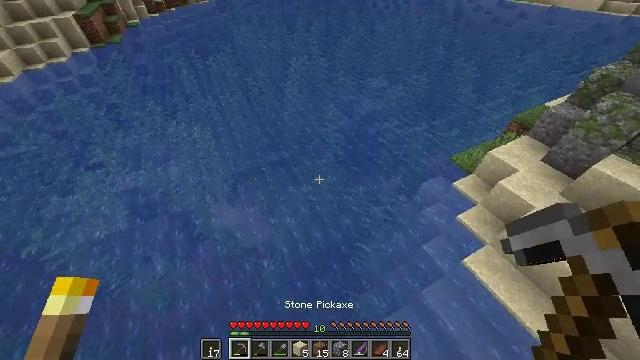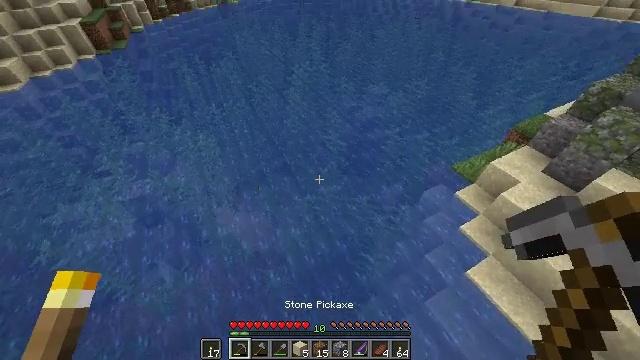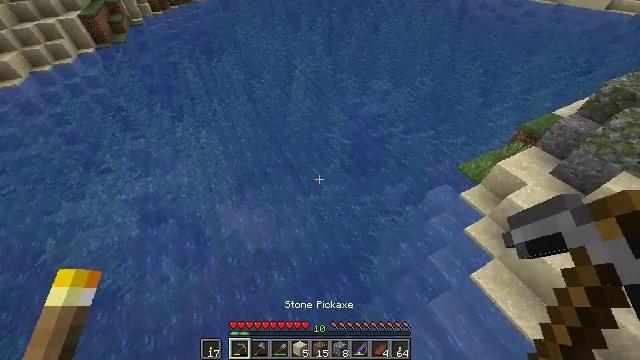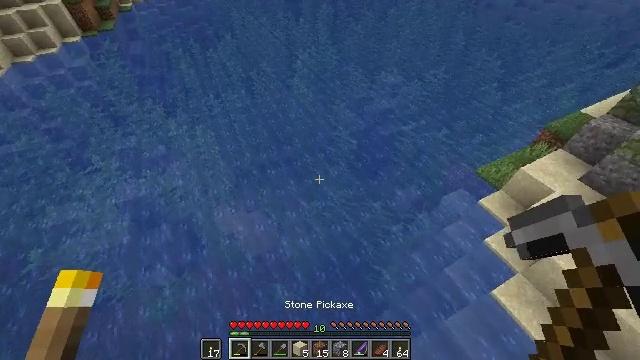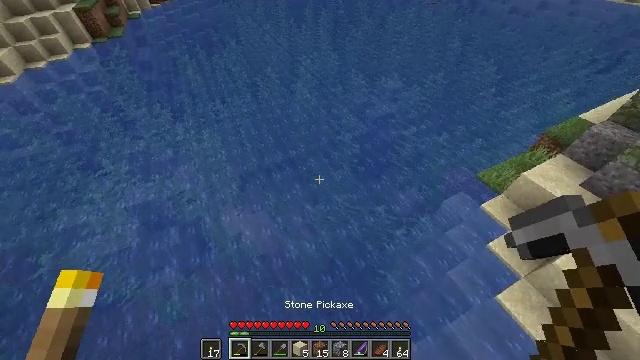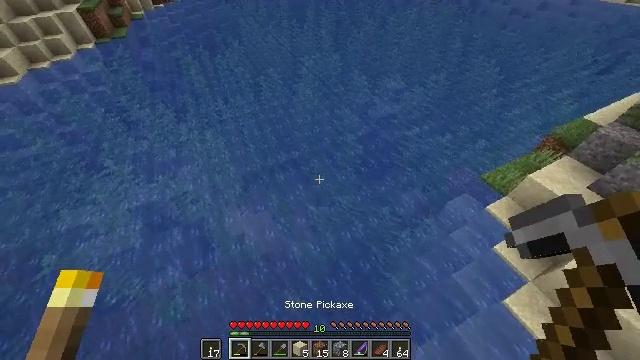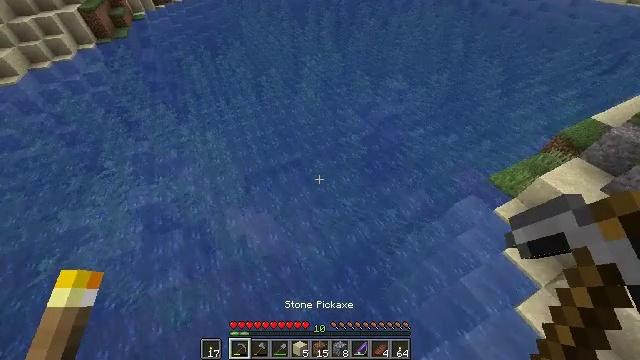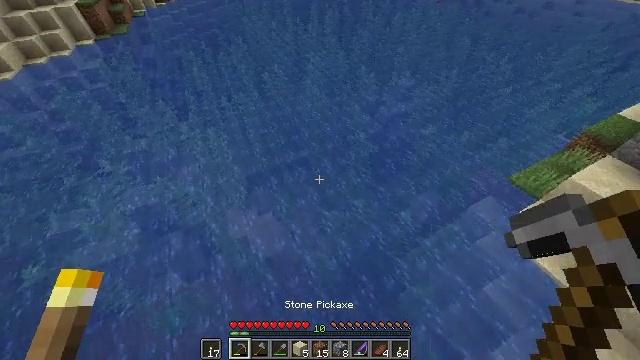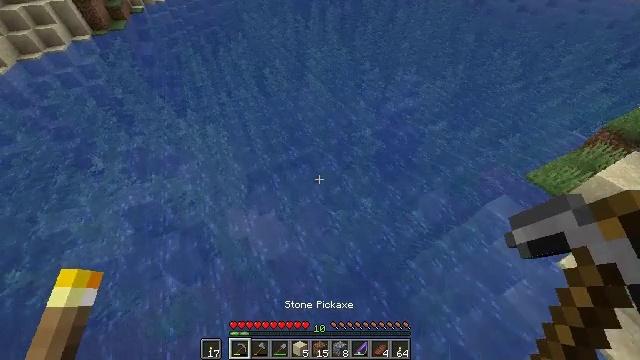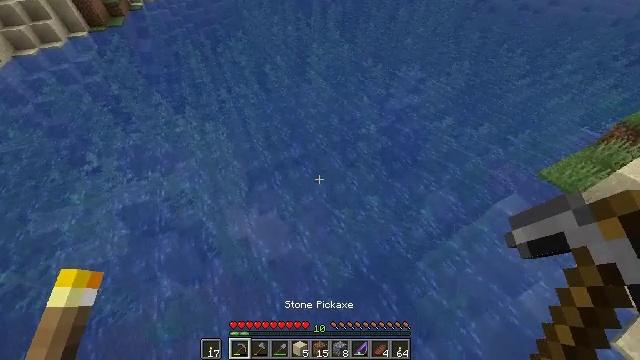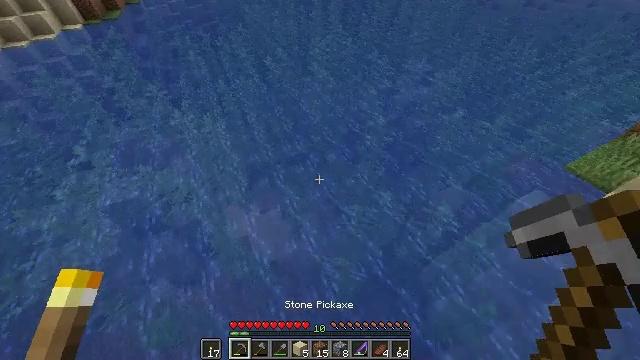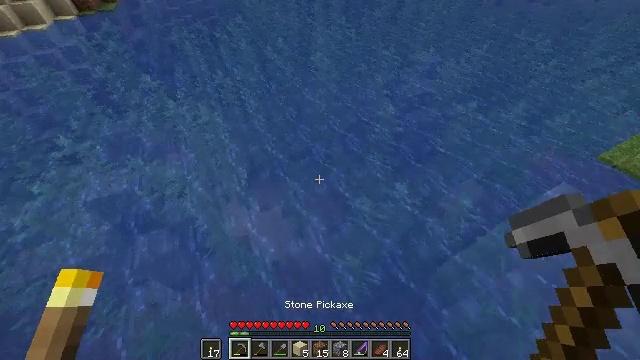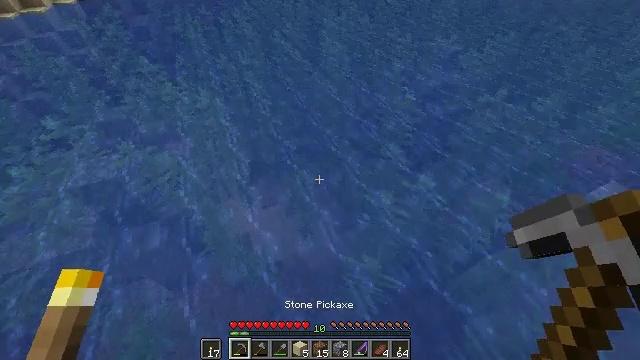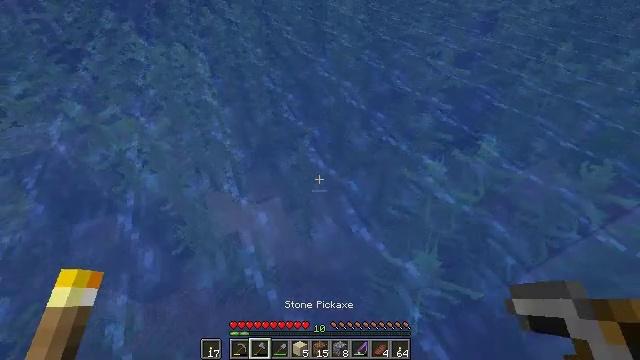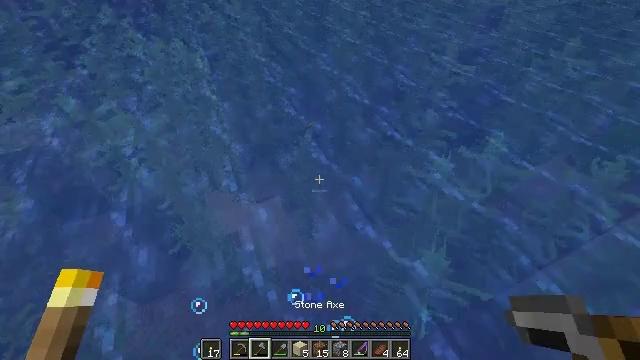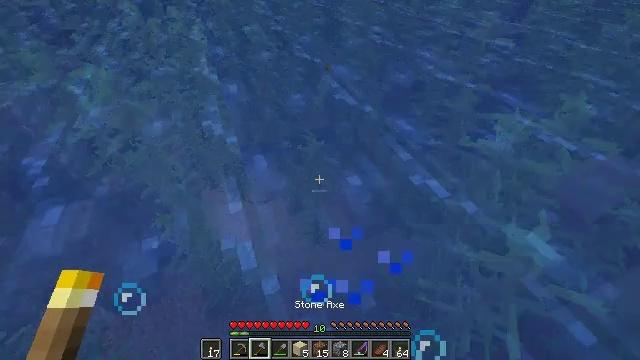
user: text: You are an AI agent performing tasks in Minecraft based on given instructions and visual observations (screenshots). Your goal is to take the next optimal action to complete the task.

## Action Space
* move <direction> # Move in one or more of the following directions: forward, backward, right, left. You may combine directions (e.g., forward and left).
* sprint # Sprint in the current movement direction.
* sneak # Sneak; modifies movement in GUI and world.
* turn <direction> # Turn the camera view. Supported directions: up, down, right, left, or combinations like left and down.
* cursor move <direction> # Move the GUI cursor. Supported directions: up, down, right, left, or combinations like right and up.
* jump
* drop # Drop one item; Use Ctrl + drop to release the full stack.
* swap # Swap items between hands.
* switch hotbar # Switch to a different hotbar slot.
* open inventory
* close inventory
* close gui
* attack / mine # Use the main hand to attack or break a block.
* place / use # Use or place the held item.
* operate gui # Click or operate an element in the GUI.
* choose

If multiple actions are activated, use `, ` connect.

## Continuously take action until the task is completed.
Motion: motion action
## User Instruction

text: Gather materials by mining mossy stone bricks.
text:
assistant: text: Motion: move forward and move left, sprint
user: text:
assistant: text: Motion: move forward and move left, sprint, turn down
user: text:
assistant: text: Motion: move forward and move left, sprint
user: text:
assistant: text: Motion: move forward and move left, sprint
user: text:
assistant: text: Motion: move forward and move left, sprint
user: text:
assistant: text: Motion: move forward and move left, sprint
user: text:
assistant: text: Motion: move forward and move left, sprint
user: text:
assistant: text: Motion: move forward and move left, sprint
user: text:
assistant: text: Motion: move forward and move left, sprint
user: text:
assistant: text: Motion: move forward and move left, sprint
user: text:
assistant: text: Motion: move left, sprint
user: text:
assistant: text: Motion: sprint, turn left
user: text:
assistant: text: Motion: sprint, switch to hotbar 2
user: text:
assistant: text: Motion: sprint, switch to hotbar 2
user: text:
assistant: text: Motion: sprint, turn left and up, switch to hotbar 2
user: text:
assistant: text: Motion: sprint, turn up
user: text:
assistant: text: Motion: sprint, turn up
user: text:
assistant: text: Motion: sprint, turn up
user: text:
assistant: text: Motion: sprint, turn right and up
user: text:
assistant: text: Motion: sprint
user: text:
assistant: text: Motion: sprint
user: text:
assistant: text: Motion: sprint
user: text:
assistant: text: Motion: move left, sprint
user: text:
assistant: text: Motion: move forward and move left, sprint, turn right and up
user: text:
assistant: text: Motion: move forward and move left, sprint, turn right and up
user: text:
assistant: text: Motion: move forward and move left, sprint, turn right and up
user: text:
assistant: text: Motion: move forward and move left, sprint, turn right and up
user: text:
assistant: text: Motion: move forward and move left, sprint, turn right and up
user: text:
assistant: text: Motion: move forward and move left, sprint, turn left and up
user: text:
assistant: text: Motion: move forward and move left, sprint, turn left and up